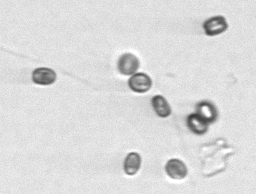
Label: Thalassiosira_sp_aff_mala